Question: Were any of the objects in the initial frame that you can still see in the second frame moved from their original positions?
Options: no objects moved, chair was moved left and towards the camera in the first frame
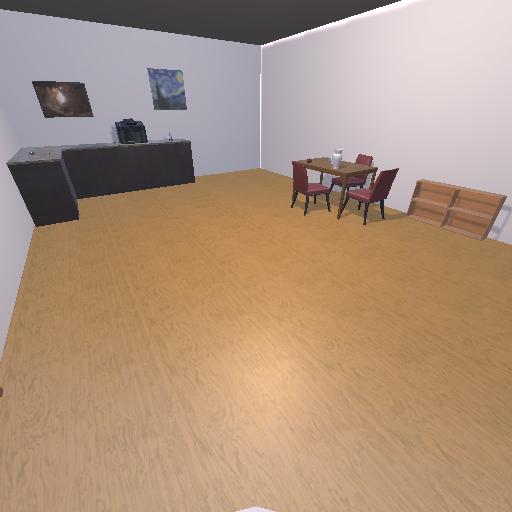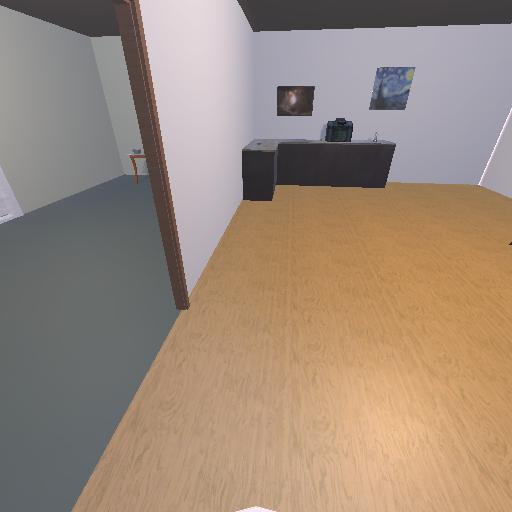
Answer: no objects moved